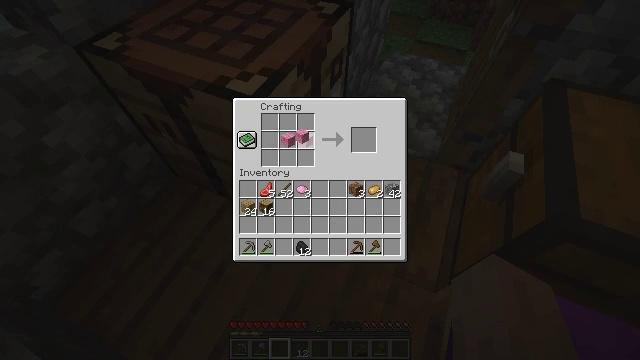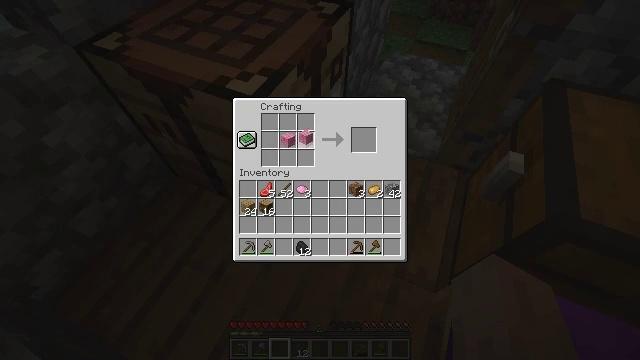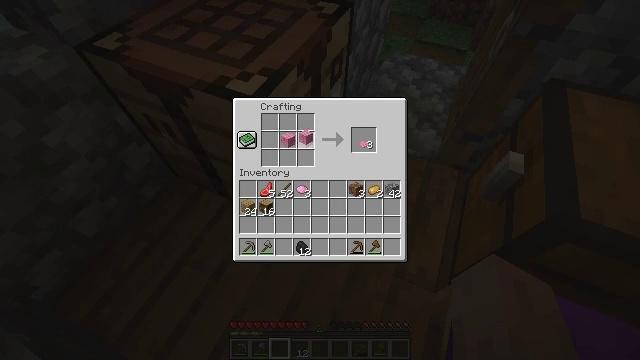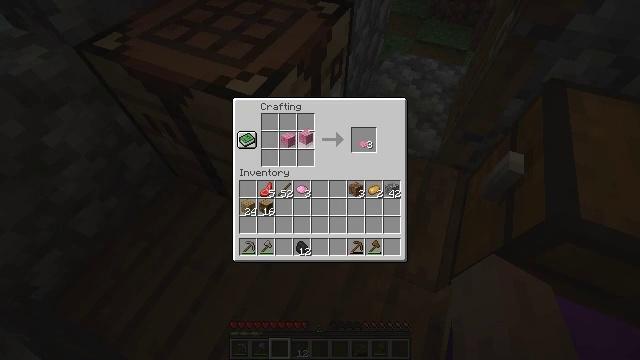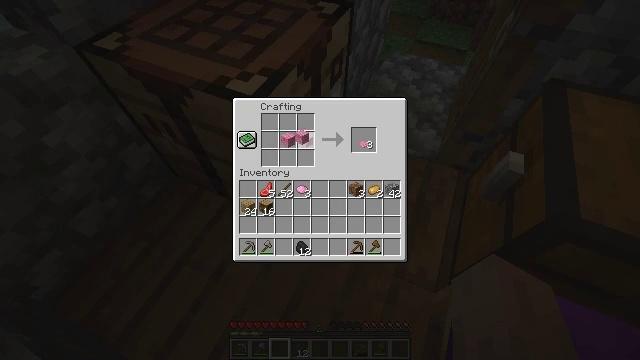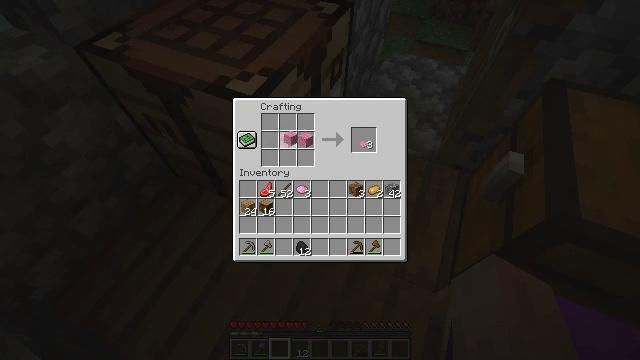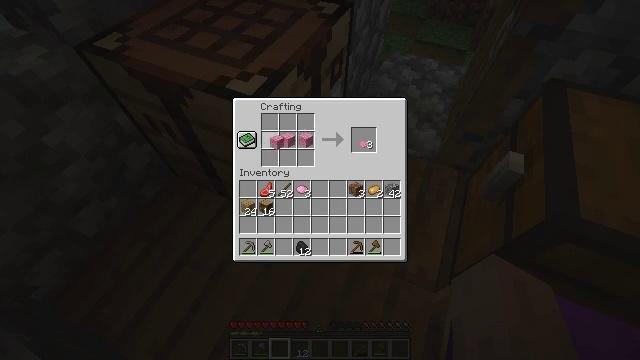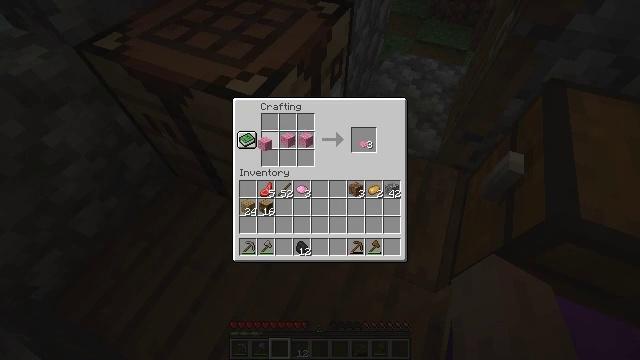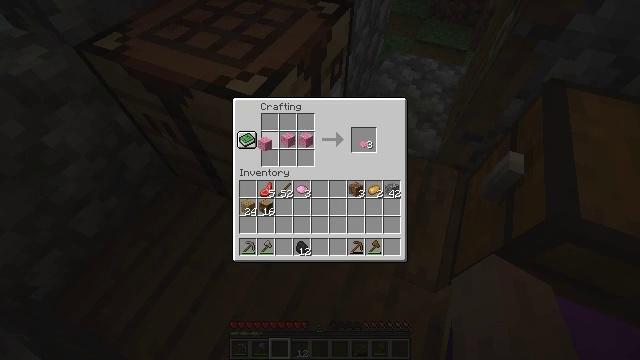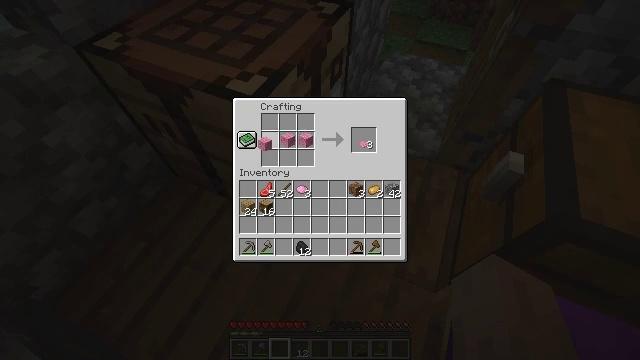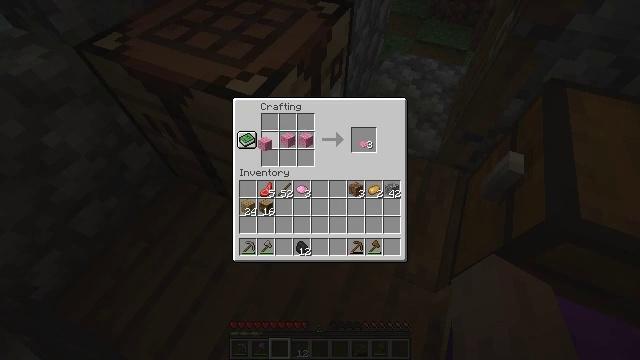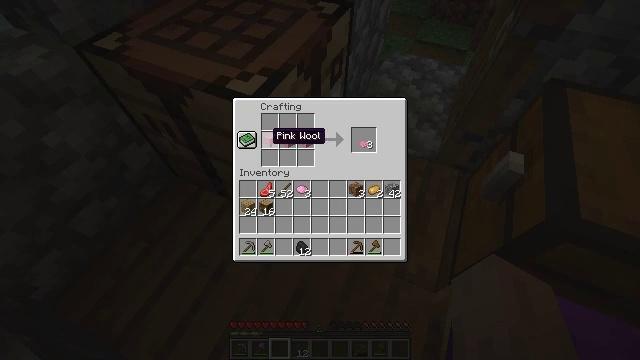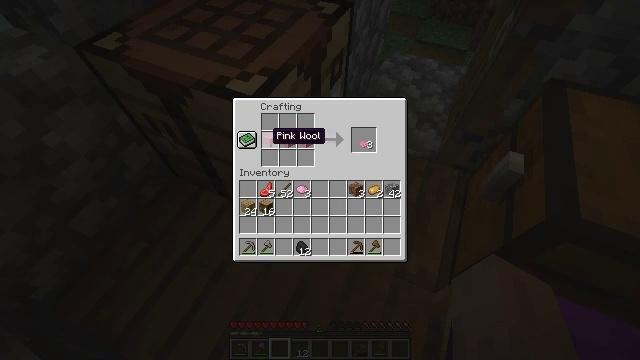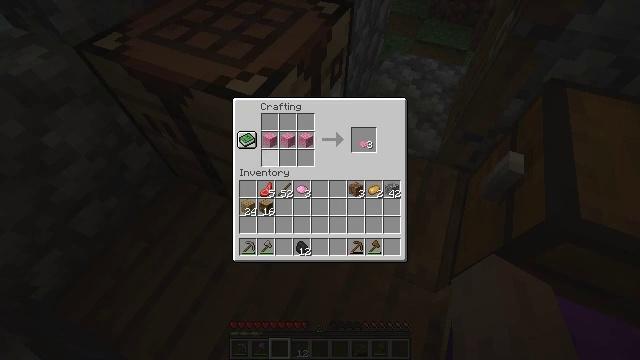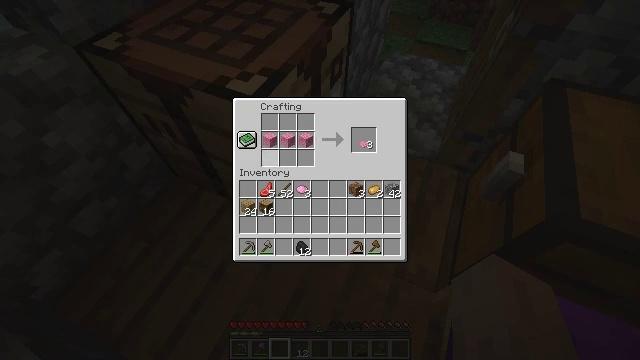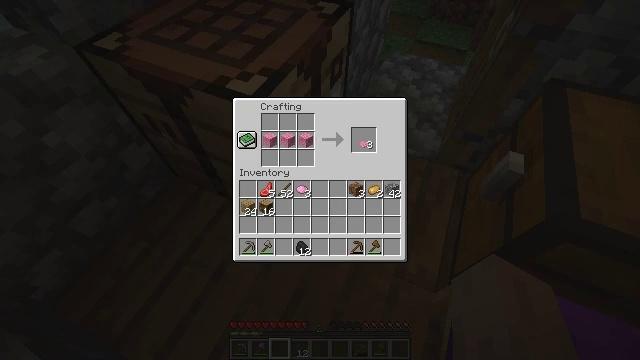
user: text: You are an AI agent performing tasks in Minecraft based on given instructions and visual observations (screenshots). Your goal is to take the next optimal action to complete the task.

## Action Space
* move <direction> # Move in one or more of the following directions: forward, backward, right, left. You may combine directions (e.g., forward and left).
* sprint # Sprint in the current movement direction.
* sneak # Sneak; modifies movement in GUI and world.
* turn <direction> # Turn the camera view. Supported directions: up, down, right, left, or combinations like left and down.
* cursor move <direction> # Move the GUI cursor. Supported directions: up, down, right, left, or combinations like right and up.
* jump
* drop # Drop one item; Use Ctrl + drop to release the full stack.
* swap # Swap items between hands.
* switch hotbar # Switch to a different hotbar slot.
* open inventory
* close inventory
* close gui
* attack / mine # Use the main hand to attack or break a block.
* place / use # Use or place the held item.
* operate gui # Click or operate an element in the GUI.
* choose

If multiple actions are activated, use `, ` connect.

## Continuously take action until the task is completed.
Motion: motion action
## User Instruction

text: Craft a pink bed using wool and wood.
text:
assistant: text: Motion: no_op
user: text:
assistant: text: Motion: no_op
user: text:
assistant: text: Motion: no_op
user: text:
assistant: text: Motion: no_op
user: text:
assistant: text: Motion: cursor move left
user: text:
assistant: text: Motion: cursor move left
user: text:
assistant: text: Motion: cursor move left
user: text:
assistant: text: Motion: no_op
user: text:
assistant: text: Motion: operate gui
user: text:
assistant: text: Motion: operate gui
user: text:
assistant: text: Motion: no_op
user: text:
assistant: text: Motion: no_op
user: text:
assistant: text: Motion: no_op
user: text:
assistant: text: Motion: cursor move down
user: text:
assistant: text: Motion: cursor move down
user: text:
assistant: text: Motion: cursor move down
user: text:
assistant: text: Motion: cursor move down
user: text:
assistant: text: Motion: no_op
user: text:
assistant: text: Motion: no_op
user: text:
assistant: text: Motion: no_op
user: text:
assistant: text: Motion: cursor move down
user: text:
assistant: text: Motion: cursor move down
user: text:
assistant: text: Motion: no_op
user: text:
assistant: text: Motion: no_op
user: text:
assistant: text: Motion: no_op
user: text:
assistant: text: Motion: cursor move up
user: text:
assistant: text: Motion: cursor move up
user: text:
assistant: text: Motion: no_op
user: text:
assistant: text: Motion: operate gui
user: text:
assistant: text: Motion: operate gui